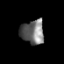
Tissue: prostate
Cell type: T cells
Senescence score: 0.2819
Nuclear area (px): 546
Mean DAPI intensity: 115.244